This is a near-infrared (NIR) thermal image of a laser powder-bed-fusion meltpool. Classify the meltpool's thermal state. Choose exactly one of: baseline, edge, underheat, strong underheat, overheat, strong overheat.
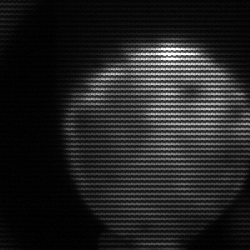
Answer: edge